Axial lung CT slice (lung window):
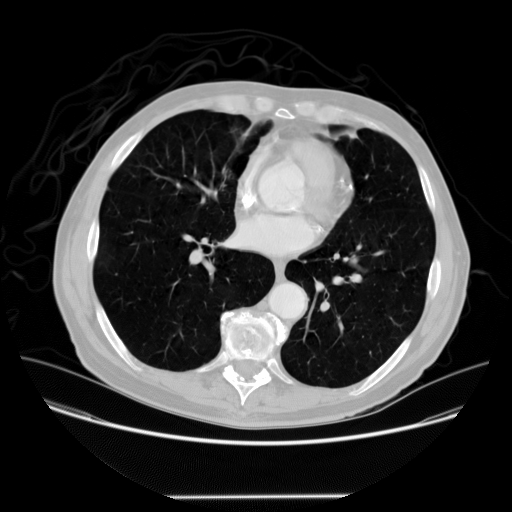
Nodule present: no